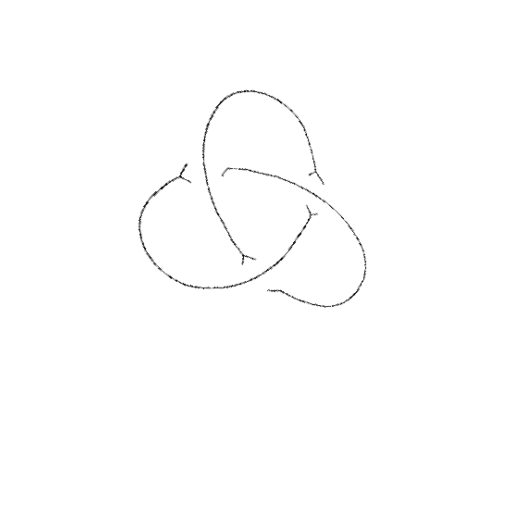
Crossing number: 3